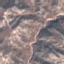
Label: HerbaceousVegetation